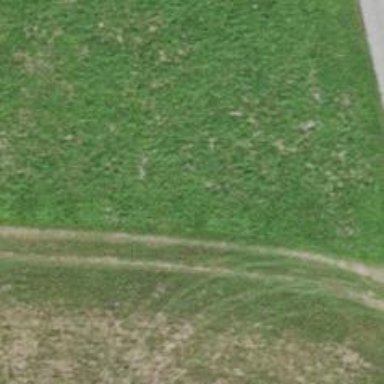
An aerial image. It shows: Grass track with grade3 surface.